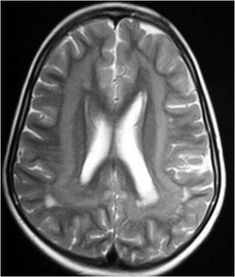
Label: notumor